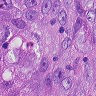
Metastatic tissue present: yes